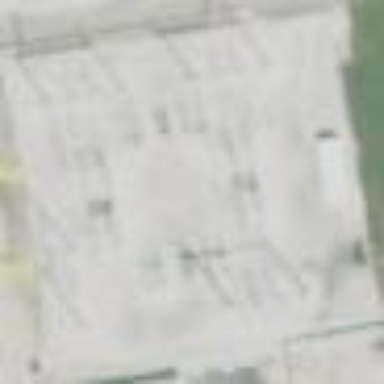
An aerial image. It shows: Power substation.